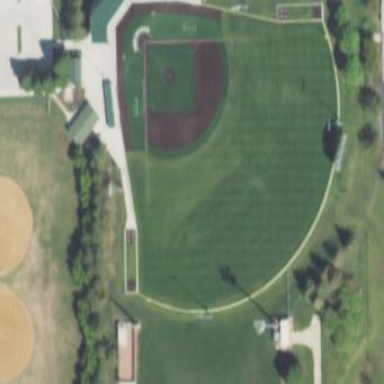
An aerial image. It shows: Baseball pitch for leisure and sports activities.